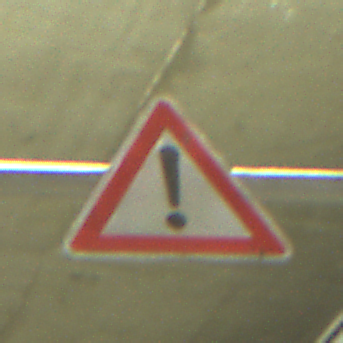
Verkehrszeichen: Gefahrenstelle
Umgebung: Indoor, Special
Tageszeit: NotSpecified
Wetter: NotSpecified
Licht: Artificial
Jahreszeit: NotSpecified
Kontrast: HighContrast